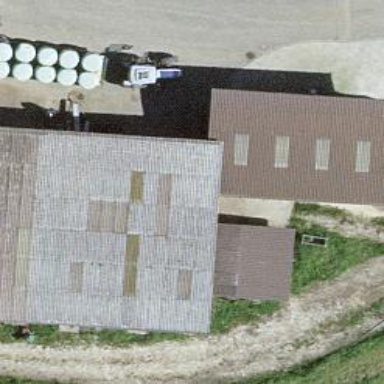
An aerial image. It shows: Farm auxiliary building.